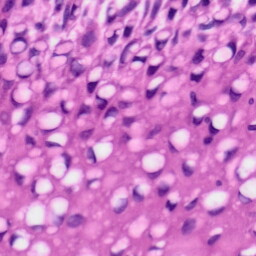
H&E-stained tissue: Tonsil